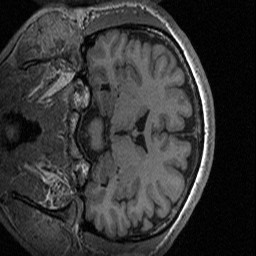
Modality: T1w
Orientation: coronal